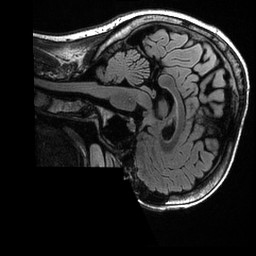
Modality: T2w
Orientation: sagittal
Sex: female
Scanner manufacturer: ge
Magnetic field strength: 3 T
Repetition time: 6 s
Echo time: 0.1261 s